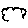
Label: cloud